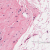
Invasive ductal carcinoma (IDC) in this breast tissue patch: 0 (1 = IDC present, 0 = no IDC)